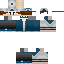
A male human skin with medium skin, wearing brown long hair dressed in a blue hoodie and black pants, featuring a closed mouth.